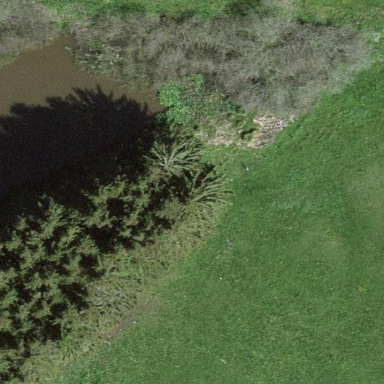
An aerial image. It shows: Wetland area.